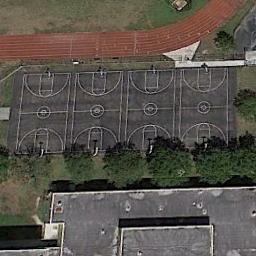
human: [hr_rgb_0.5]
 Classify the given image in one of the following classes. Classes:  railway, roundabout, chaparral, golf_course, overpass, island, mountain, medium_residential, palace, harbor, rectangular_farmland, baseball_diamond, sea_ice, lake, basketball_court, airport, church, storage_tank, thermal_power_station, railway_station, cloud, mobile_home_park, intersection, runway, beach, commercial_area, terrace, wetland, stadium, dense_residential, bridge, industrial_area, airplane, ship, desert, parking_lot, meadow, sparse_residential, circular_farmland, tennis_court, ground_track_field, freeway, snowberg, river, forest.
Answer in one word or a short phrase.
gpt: basketball_court